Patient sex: M
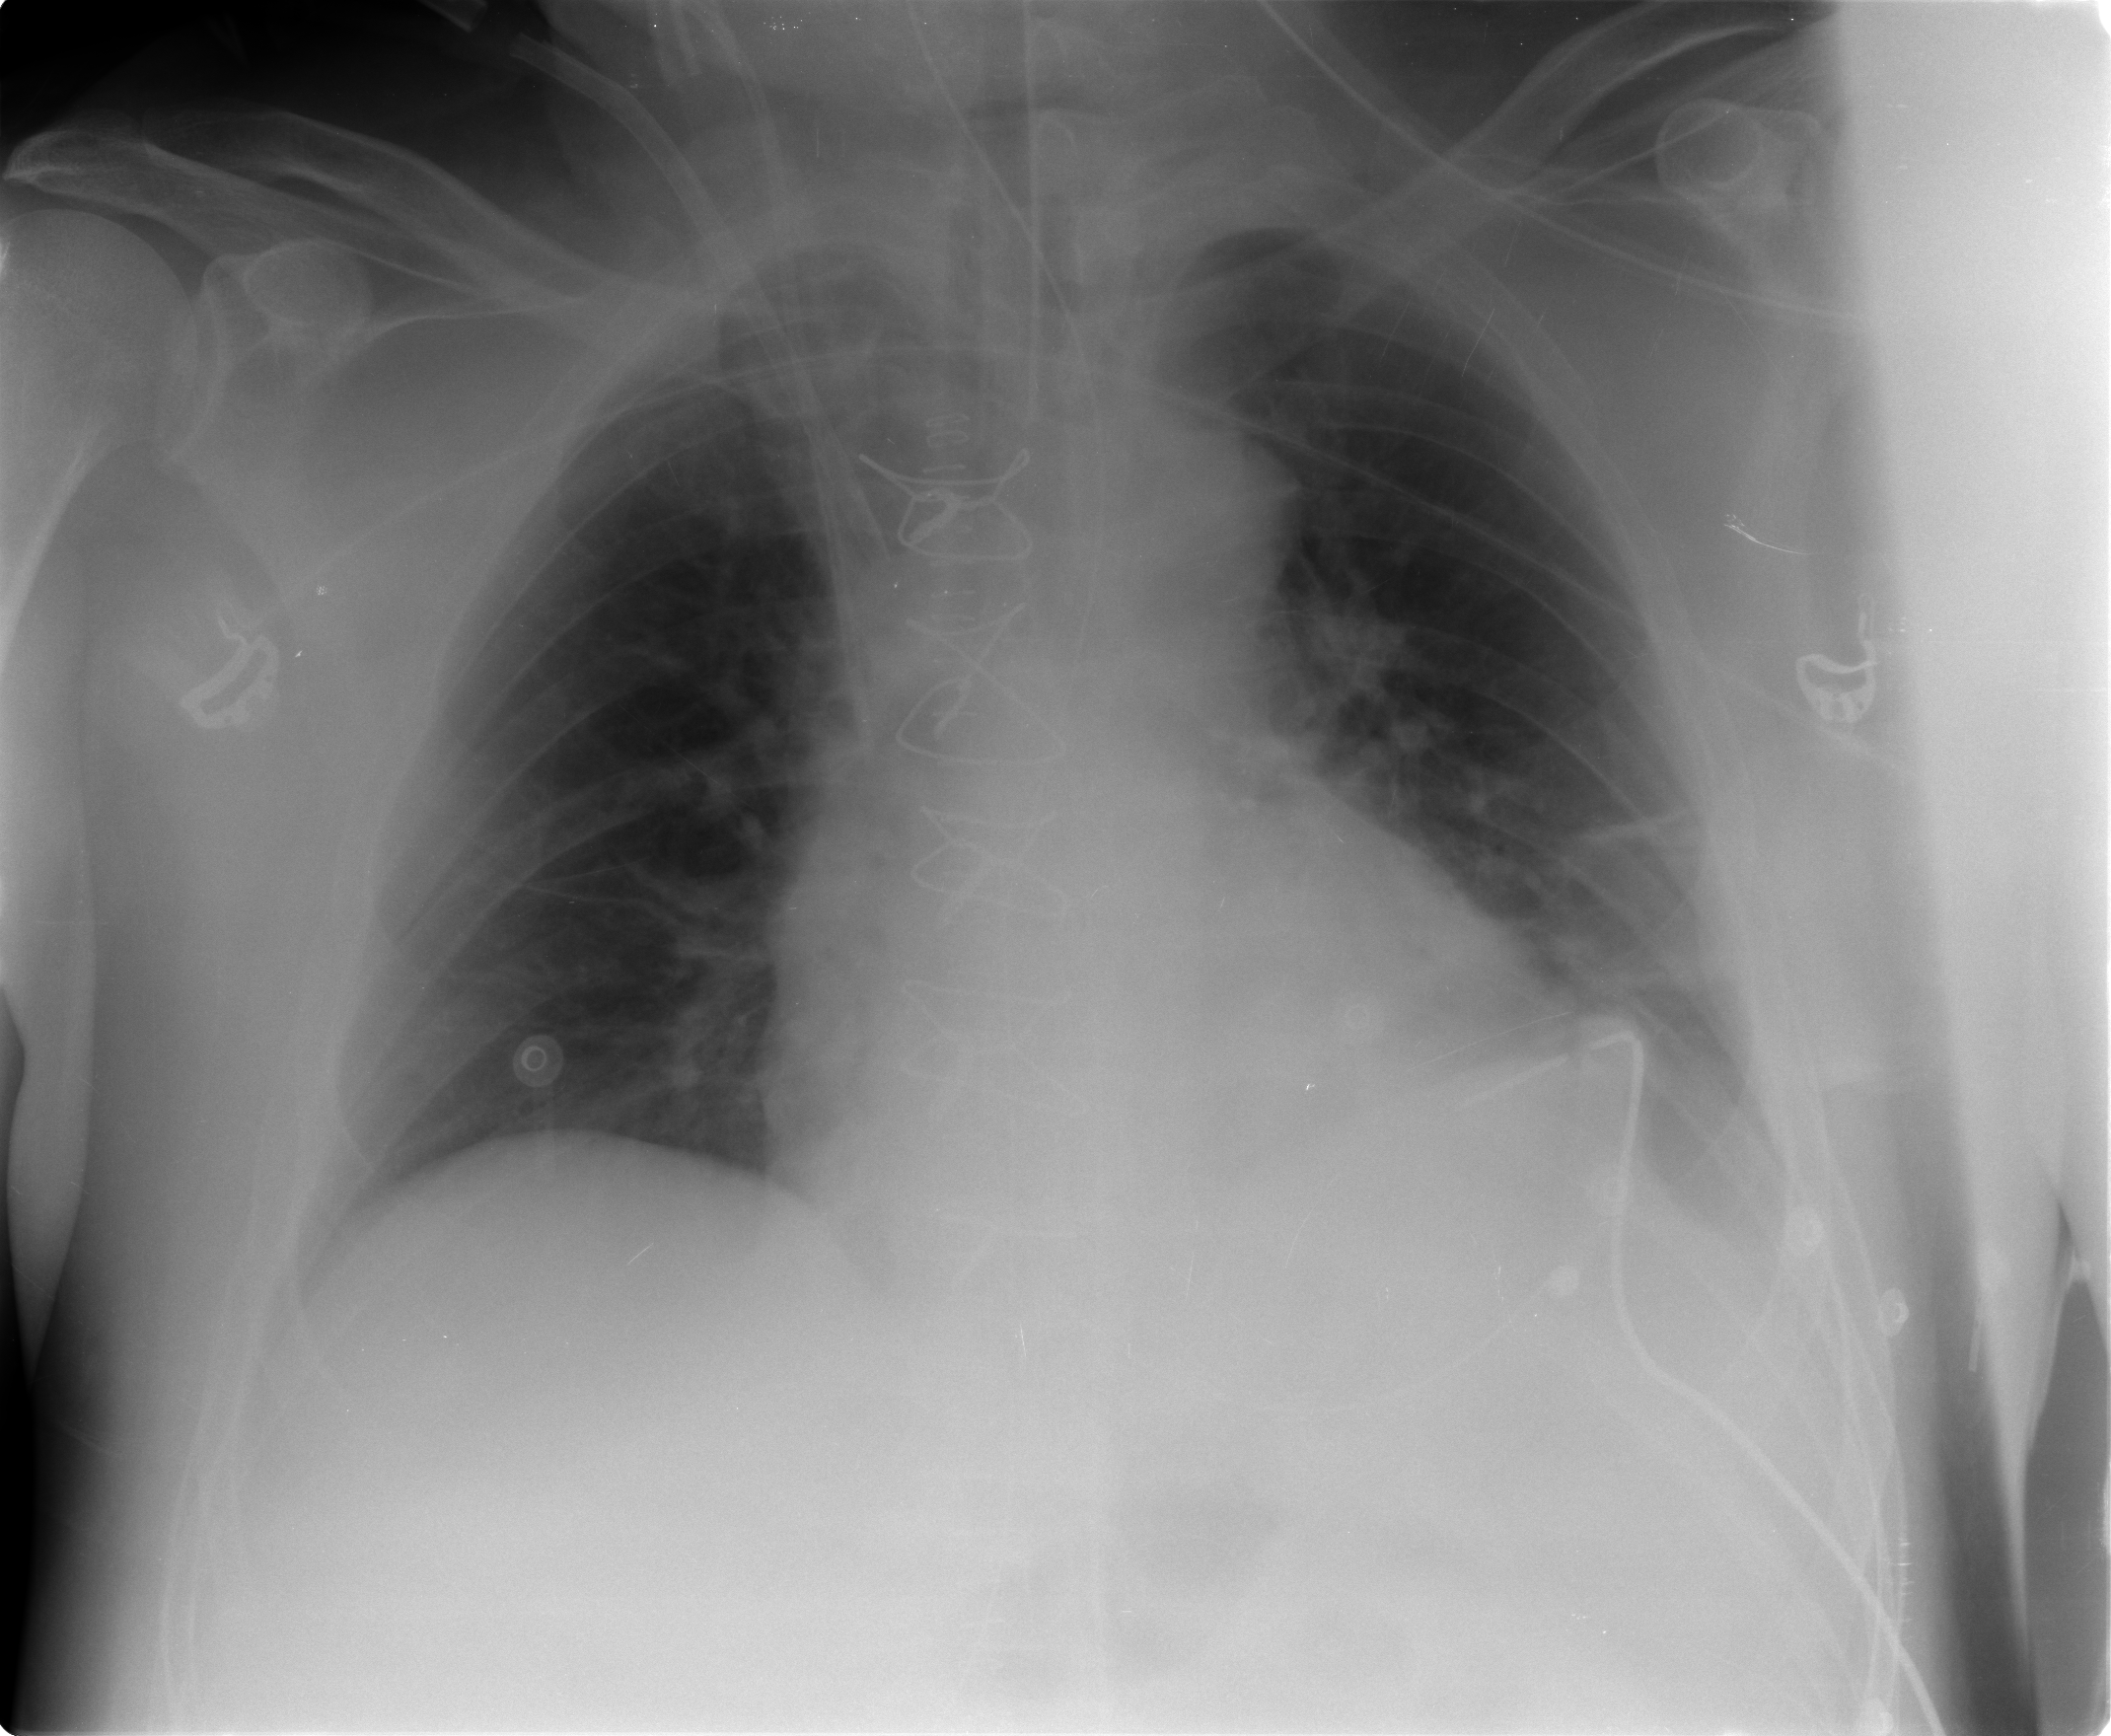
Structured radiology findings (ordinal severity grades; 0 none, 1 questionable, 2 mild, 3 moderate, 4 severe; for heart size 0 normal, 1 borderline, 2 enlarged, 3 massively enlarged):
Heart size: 2
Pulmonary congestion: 0
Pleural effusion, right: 0
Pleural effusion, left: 2
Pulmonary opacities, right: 0
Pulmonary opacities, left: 0
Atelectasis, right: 0
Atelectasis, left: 2